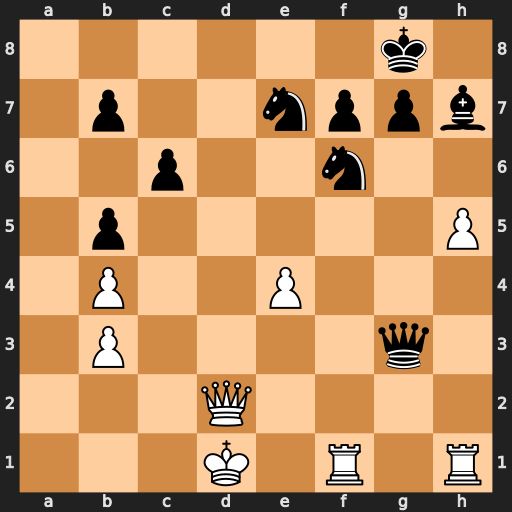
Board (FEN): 6k1/1p2nppb/2p2n2/1p5P/1P2P3/1P4q1/3Q4/3K1R1R
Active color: w
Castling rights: -
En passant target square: -
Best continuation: Qd8+ Ne8 Qxe8#